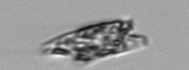
Label: Eucampia